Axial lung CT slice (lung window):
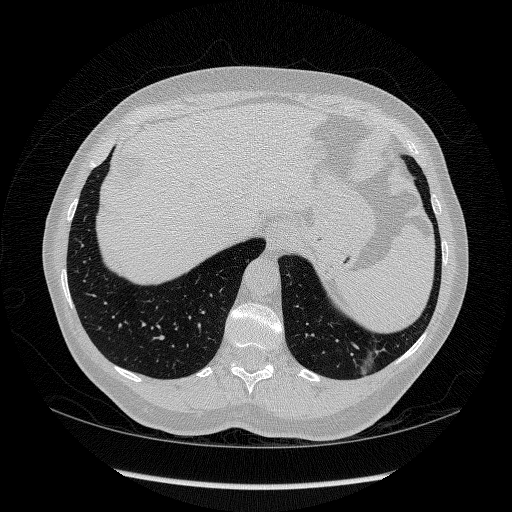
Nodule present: no